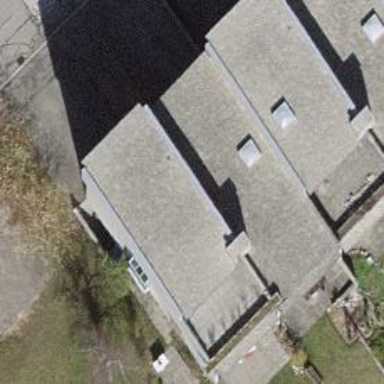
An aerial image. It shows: Semi-detached house with flat roof.